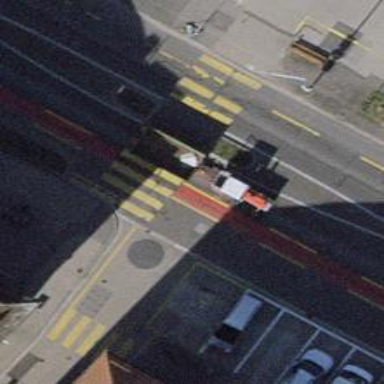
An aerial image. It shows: Asphalt footway with marked crossing and pedestrian island.